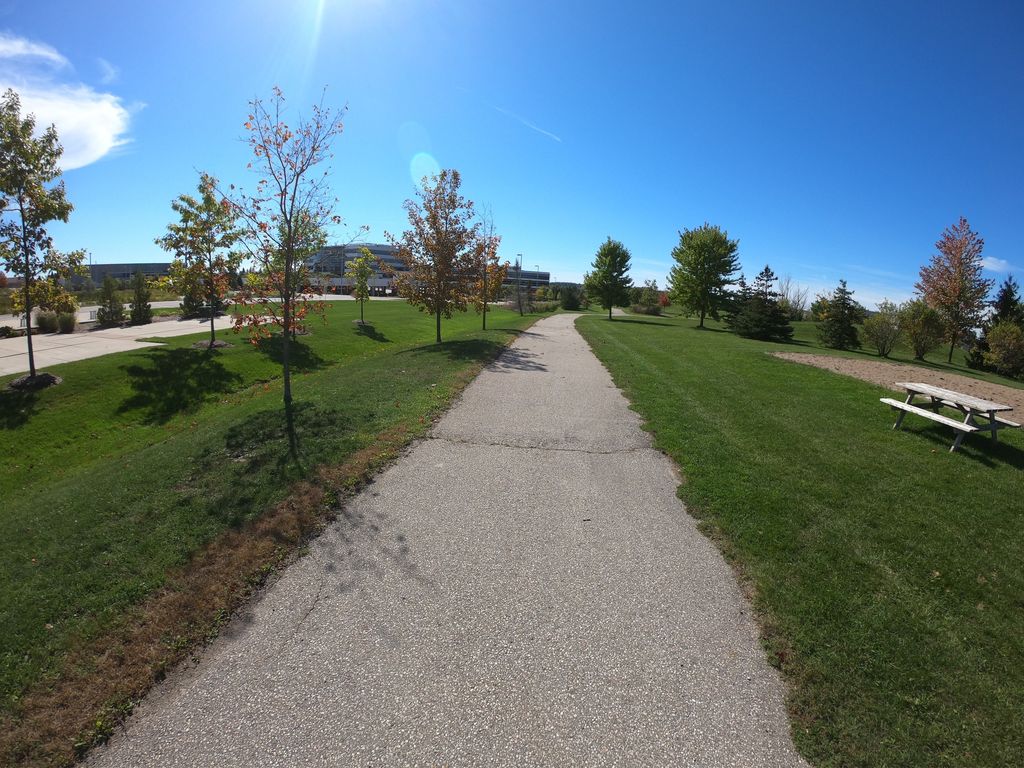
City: kitchener-waterloo